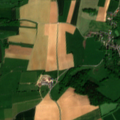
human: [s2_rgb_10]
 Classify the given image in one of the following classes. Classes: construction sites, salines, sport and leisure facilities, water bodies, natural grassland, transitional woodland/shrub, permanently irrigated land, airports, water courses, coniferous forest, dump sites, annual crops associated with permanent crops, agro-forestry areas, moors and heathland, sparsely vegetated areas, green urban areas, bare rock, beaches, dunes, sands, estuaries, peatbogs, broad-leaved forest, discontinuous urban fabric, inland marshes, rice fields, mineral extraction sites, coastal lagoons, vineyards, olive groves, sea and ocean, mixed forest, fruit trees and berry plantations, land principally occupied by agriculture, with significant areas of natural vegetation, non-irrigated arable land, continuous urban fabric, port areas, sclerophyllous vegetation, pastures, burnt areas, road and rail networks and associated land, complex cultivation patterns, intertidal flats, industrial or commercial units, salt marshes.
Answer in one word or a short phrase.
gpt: discontinuous urban fabric, non-irrigated arable land, pastures, land principally occupied by agriculture, with significant areas of natural vegetation